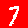
Digit: 7